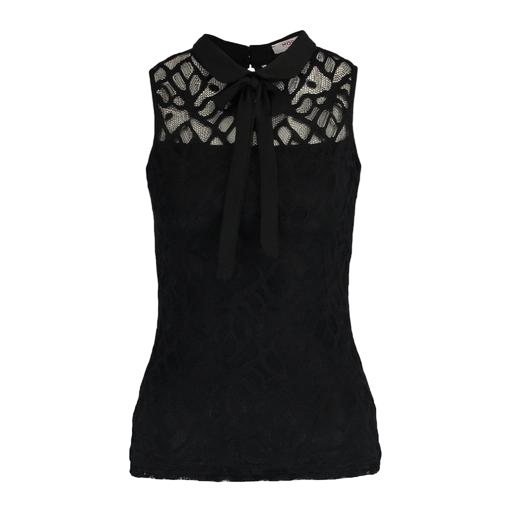
black tie neck tank top, black sleeveless lace blouse, sleeveless top lace, white background